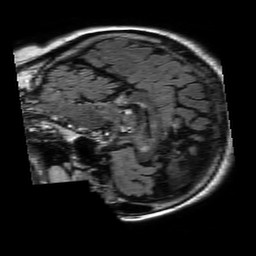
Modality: FLAIR
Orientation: sagittal
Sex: female
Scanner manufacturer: philips
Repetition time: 11 s
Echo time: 0.125 s